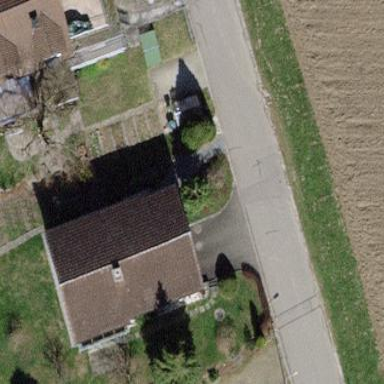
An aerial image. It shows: Gabled roof house.